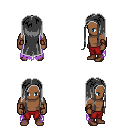
a pixel art fantasy rpg character, male body template, human, dark skin, maroon tattered cape, red pants, gray extra-long hairstyle, leather bracers, brown shoes, four views (front, back, left, right), 2x2 character sprite sheet, small pixel art, hard edges, no anti-aliasing